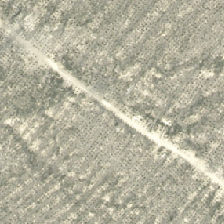
Land cover: harvested_forest